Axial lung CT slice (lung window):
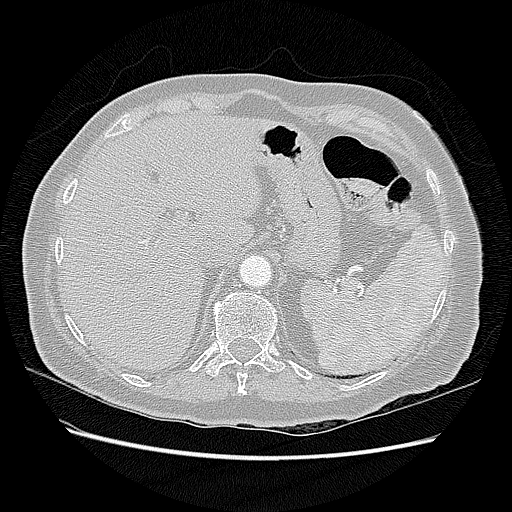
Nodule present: no